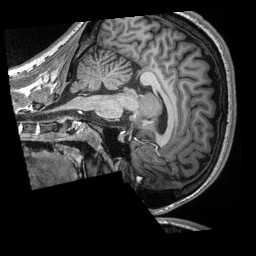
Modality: T1w
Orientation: sagittal
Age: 18
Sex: male
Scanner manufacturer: siemens
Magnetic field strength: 3 T
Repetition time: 2.3 s
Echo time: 0.00308 s